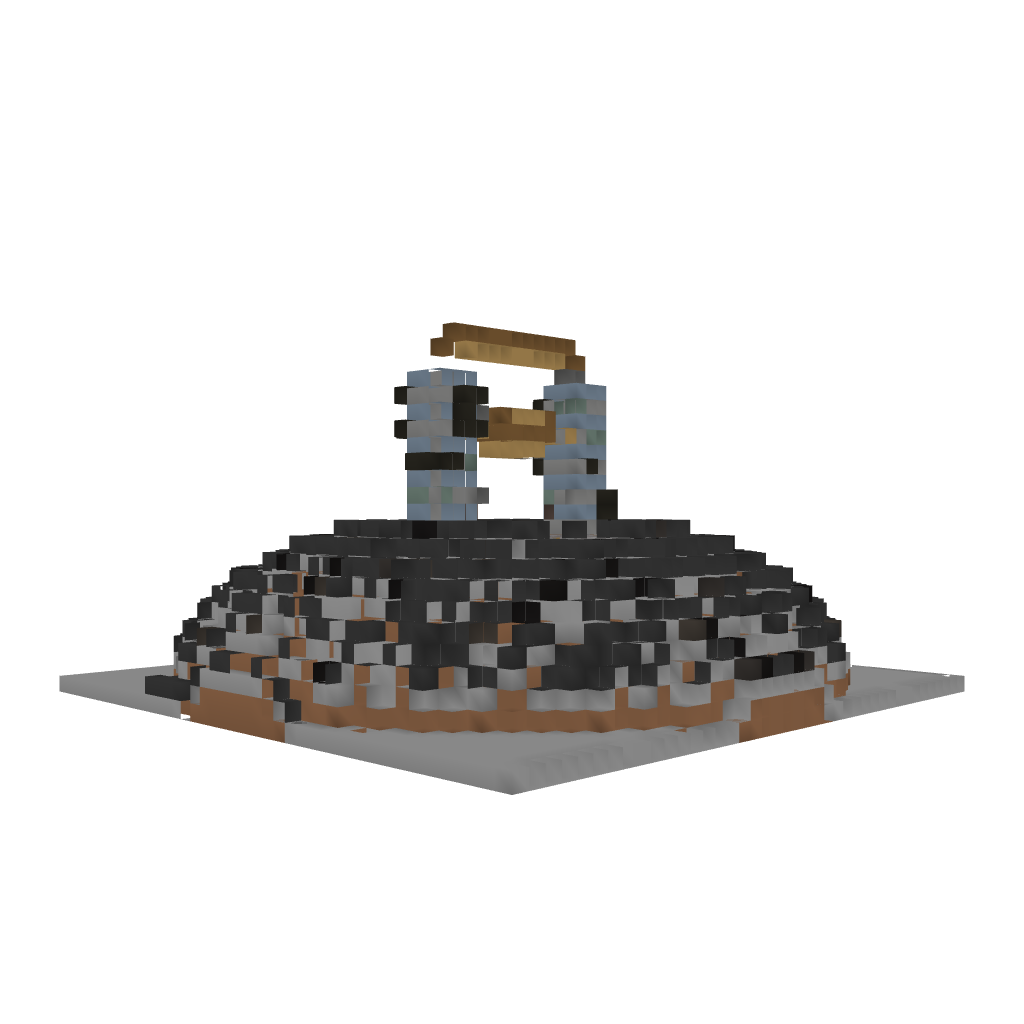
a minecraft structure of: Oriental Entrance Way